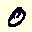
Label: 0